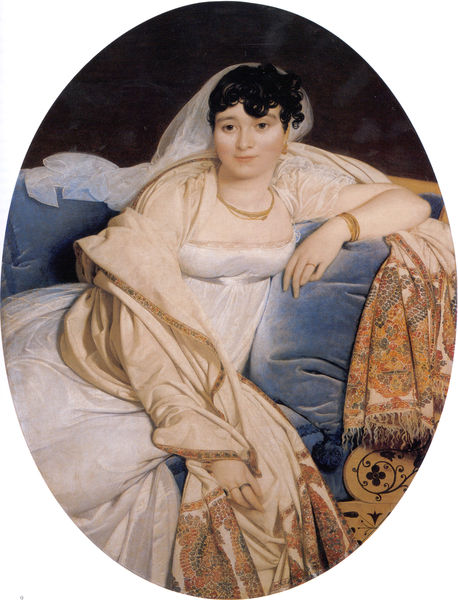
Titel: Madame Philibert Rivière
Künstler: Jean Auguste Dominique Ingres
Standort: Paris
Institution: Musée du Louvre
Schlagwörter: blau, dunkel, gemälde, hand, schatten, umhang, weiß, frauen, gelb, mädchen, ocker, sitzen, blume, braun, brust, finger, frankreich, frau, frisur, haar, hintergrund, holz, kleid, licht, mund, nase, orange, schmuck, schwarz, blick, dame, schal, schleier, tuch, beige, malerei, muster, ornament, jung, arm, augen, falten, gesicht, inkarnat, kleidung, mensch, rahmen, samt, sehen, bild, bildnis, hals, portrait, porträt, schauen, öl, einsam, auge, figur, fransen, gewand, gold, haare, mantel, sessel, sitzend, stickerei, stoff, tücher, decke, saum, augenbrauen, dekollete, england, lippe, lippen, locke, locken, rosa, schön, seide, oval, passpartout, lächeln, taille, brüste, wangen, sofa, ecke, liegen, sitz, kette, lehnen, kissen, braut, falte, polster, kopftuch, detail, brauen, pupillen, sitzt, verzierung, bett, plüsch, robe, lack, couch, ring, stola, halskette, medaillon, ringe, lockig, ketten, intarsien, verziert, tagesdecke, armband, armreif, wangenknochen, dreiviertelporträt, lässig, versonnen, historismus, hochzeit, freundlich, chaiselongue, empire, anlehnen, textil, bumen, david, blaß, auflehnen, tailliert, plaid, ringfinger, klassizissmus, pastelle, einzeln, heirat, gelehnt, schmuckstück, schwazr, ornamentalisch, dreiviertelportrait, armschmuck, recamier, hochoval, standesporträt, bürgerin, hochzeitsbild, ergeben, klassiismus, standesportrait